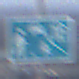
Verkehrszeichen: BeginnVerkehrsberuhigterBereich
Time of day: SunriseSunset
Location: Outdoor (Suburban)
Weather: Clear
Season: NotSpecified
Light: Natural